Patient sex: F
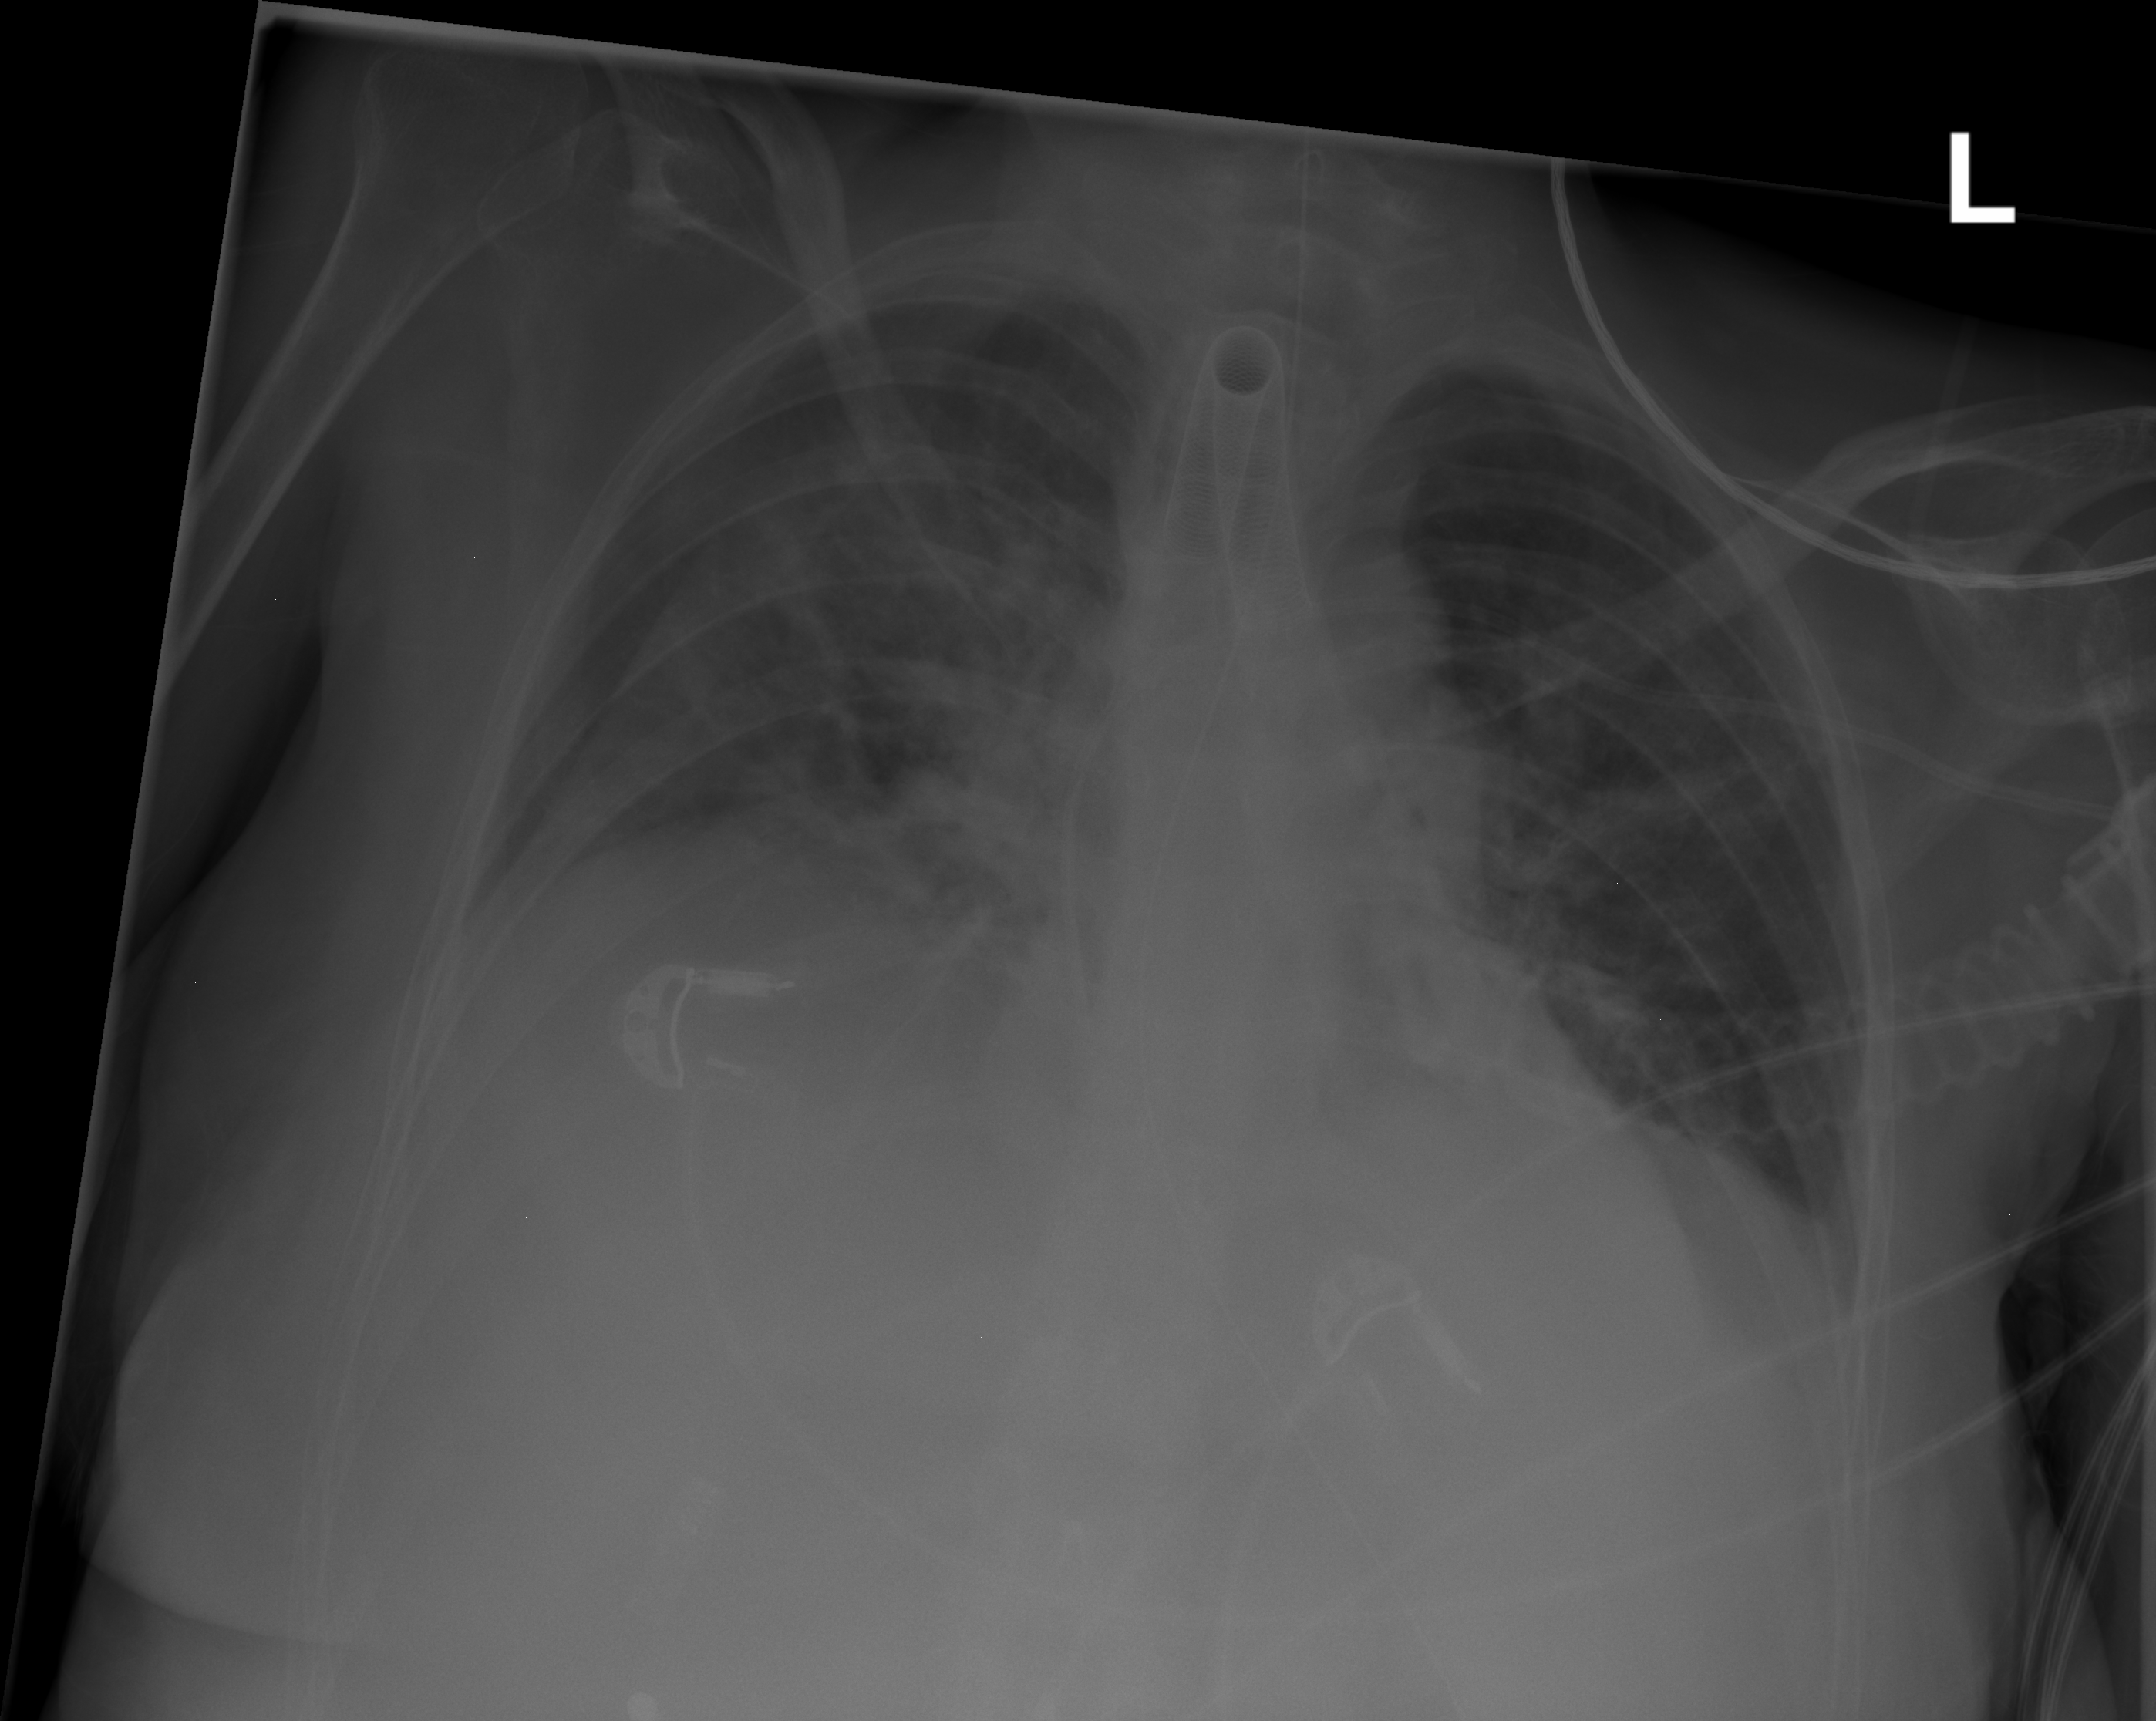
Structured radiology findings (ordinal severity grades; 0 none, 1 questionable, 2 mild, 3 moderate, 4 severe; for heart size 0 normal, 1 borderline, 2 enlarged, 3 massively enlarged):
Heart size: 0
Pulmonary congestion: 0
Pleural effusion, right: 0
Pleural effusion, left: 0
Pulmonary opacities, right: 1
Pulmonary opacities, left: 1
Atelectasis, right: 2
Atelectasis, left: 2